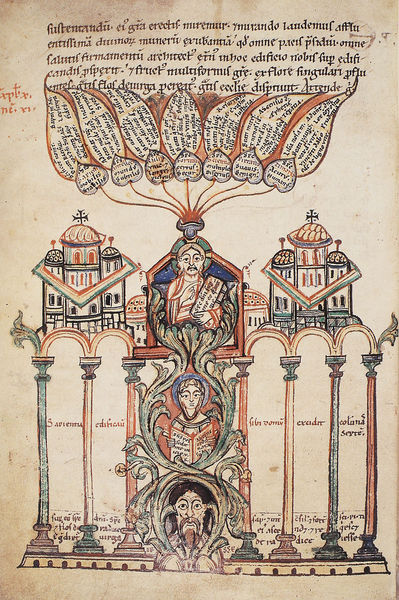
Titel: Speculum virginum
Institution: London, British Library (BL)
Schlagwörter: blau, blätter, gott, kopf, mann, weiß, gelb, grün, stadt, bunt, fenster, frau, männer, pfeiler, schwarz, säulen, zeichnung, gebäude, haus, rot, bart, sockel, häuser, kirche, drei, blatt, pflanze, ranken, schrift, vergilbt, linien, kuppel, zeigefinger, symmetrie, inschrift, zeigen, kirchen, kirchtürme, bögen, buch, kreuz, orient, türme, wurzel, porträts, symmetrisch, radierung, seite, illustration, text, buchstaben, arkaden, buchdruck, buchseite, buhc, herzen, heiligenschein, kreuze, nimbus, christus, jesus, rundbögen, sieben, geistliche, heiliger, hierarchie, heilige, miniatur, bauwerk, latein, kreuznimbus, buchmalerei, wurzel jesse, manuskript, mosche, illumination, buchkunst, pfeilerarkaden, sieben todsünden